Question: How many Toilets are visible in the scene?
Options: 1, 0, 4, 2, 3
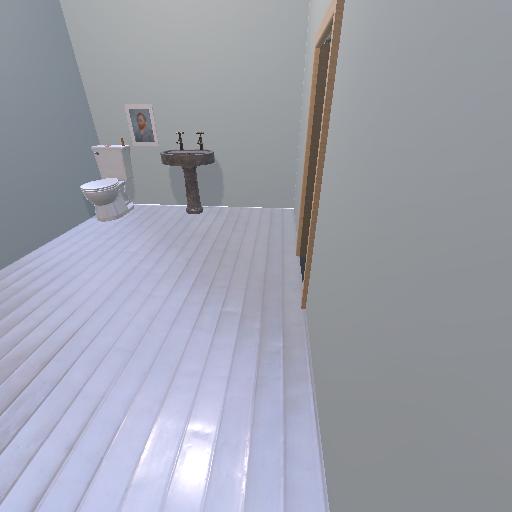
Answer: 1